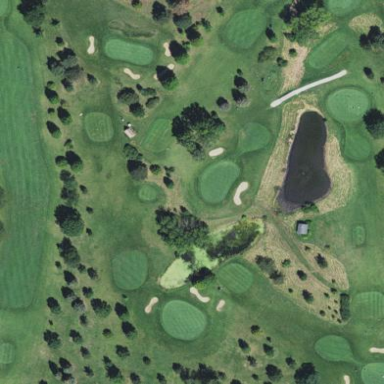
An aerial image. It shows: Golf course surrounded by greenery.